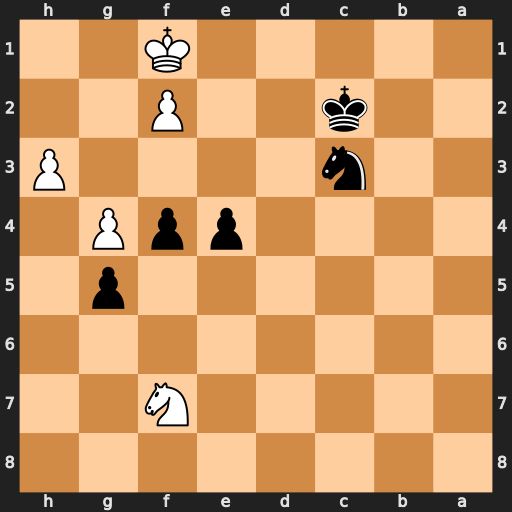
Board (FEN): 8/5N2/8/6p1/4ppP1/2n4P/2k2P2/5K2
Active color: b
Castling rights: -
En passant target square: -
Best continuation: Kd1 Nxg5 e3